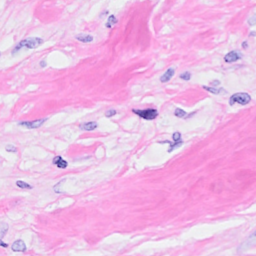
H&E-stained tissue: Breast